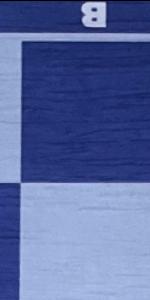
Label: Empty